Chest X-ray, AP view. Patient: 46 years old, sex F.
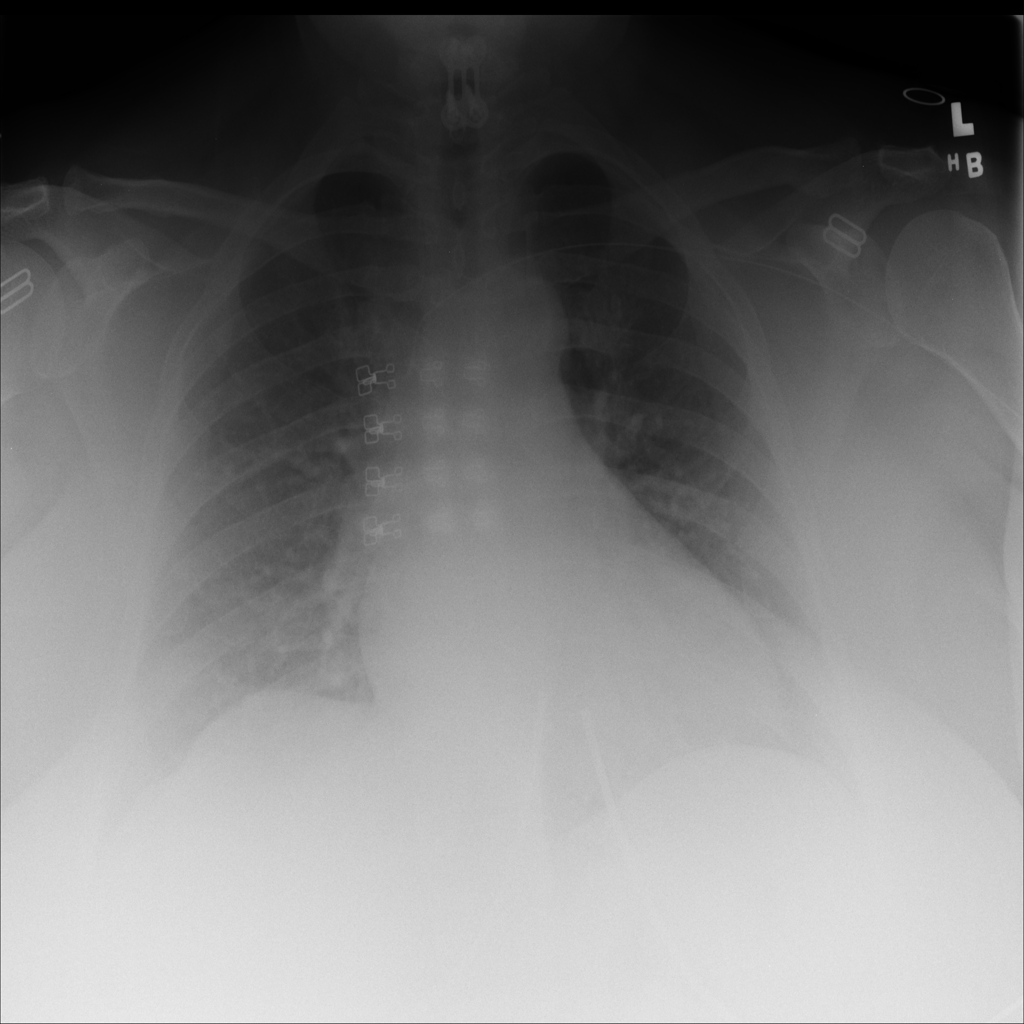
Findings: No Finding